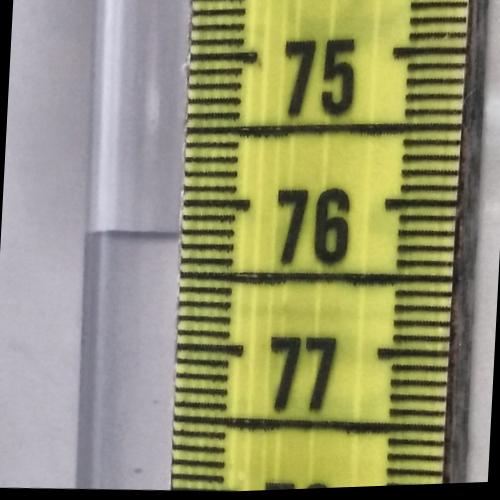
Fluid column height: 76.2 cm